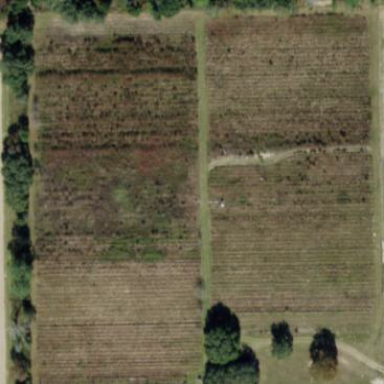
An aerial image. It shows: Plant nursery specializing in trees.